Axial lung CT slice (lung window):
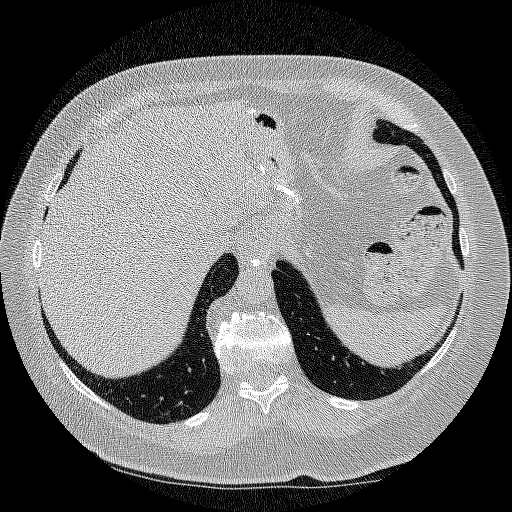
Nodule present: no